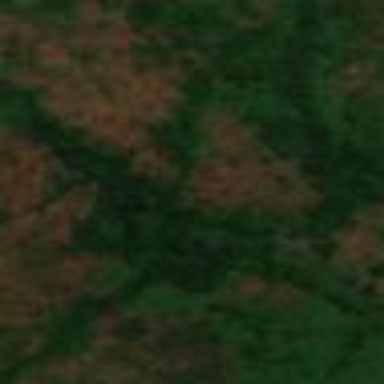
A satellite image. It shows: Beautiful woodland area.